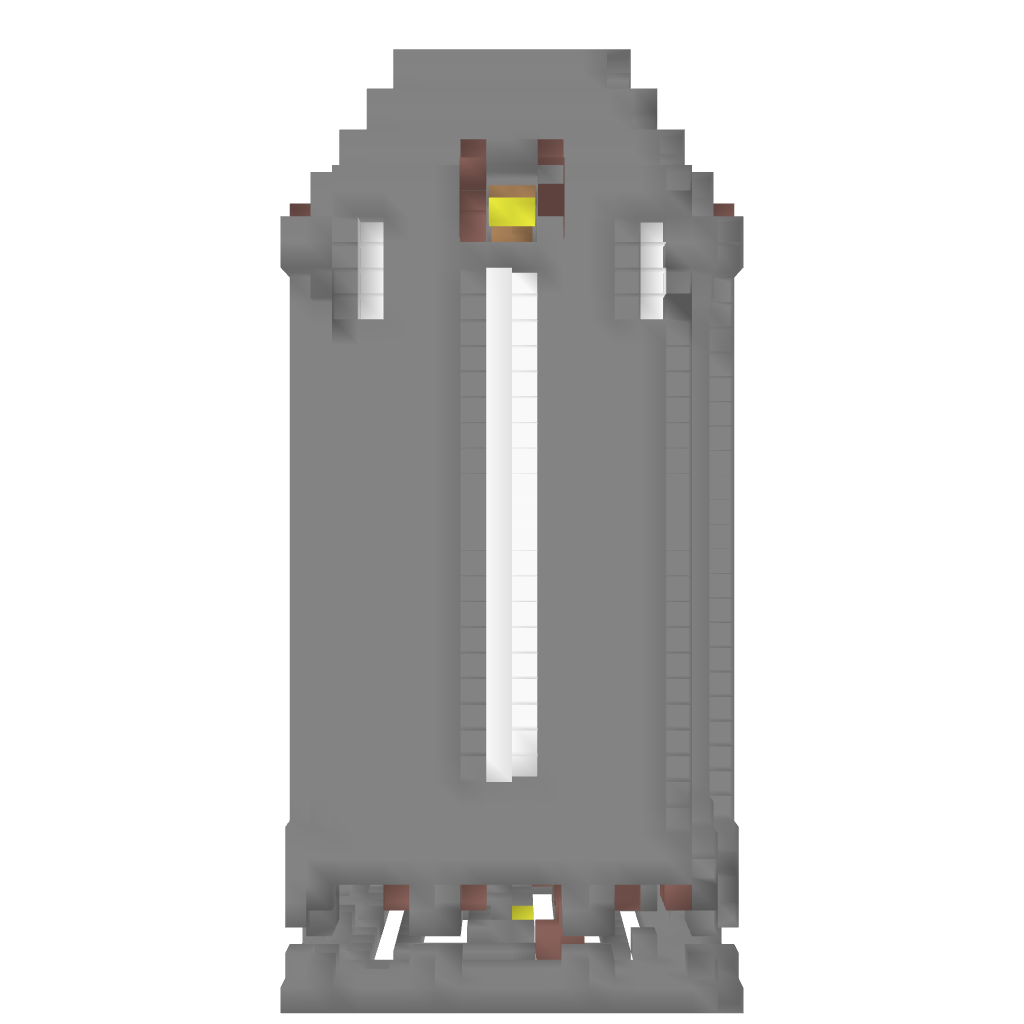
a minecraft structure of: Parkour Office/Library good quality